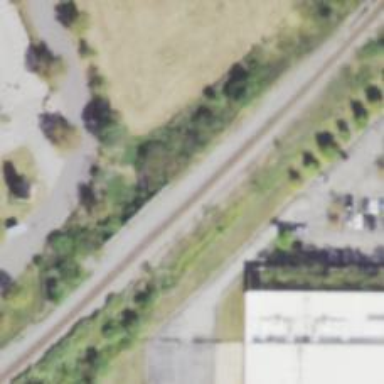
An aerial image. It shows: Railway line on embankment.